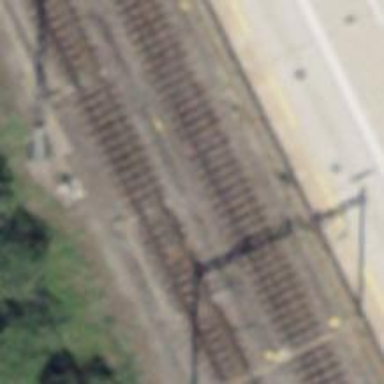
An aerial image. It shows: Railway switch.